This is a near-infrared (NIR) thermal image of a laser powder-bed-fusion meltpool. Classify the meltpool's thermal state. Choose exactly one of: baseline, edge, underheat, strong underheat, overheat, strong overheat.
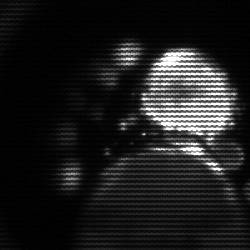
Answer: baseline